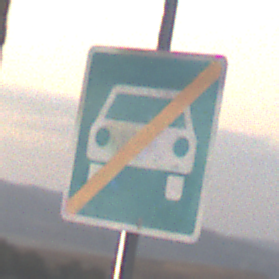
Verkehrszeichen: EndeKraftfahrstrasse
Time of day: SunriseSunset
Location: Outdoor (Nature)
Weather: PartlyCloudy
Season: NotSpecified
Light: Natural